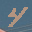
Label: 4